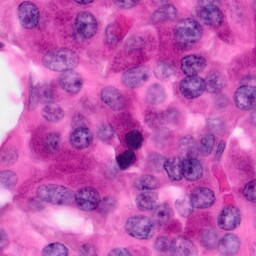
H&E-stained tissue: Pancreatic